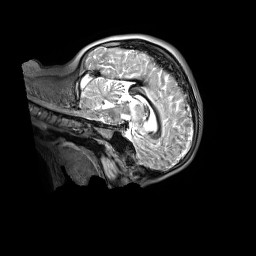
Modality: T2w
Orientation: sagittal
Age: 11
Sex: male
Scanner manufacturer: siemens
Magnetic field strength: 3 T
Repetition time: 3.2 s
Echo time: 0.408 s